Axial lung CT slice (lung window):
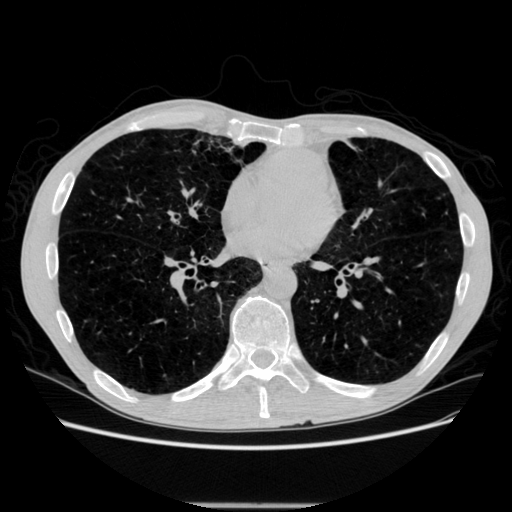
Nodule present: no